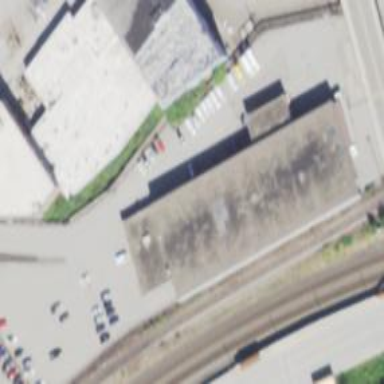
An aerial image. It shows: Commercial building.